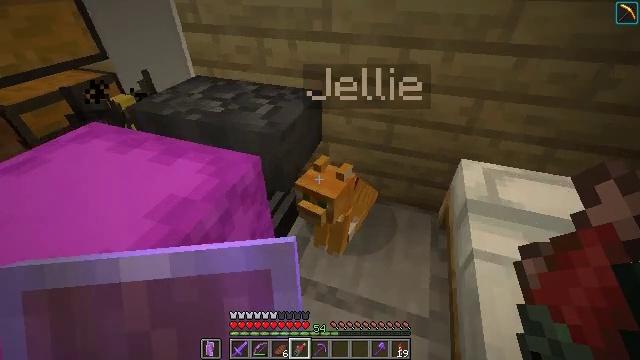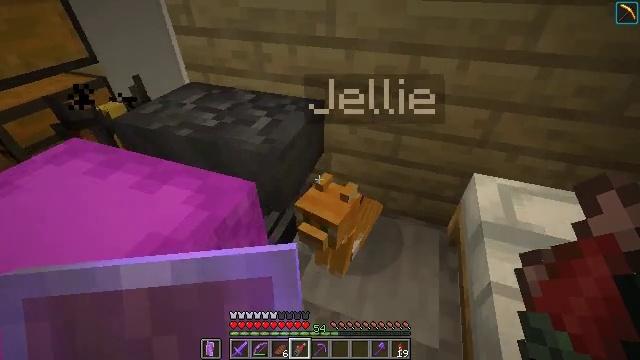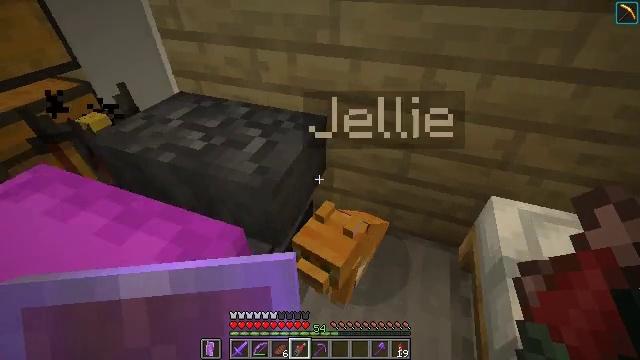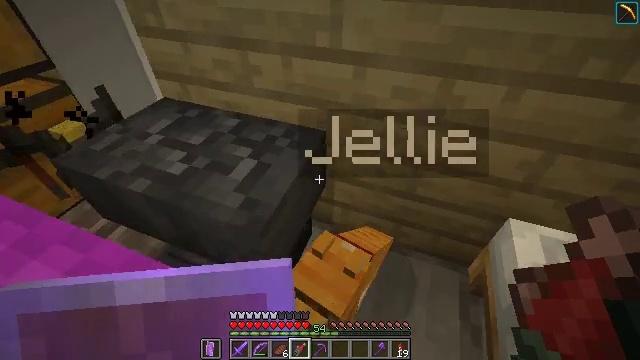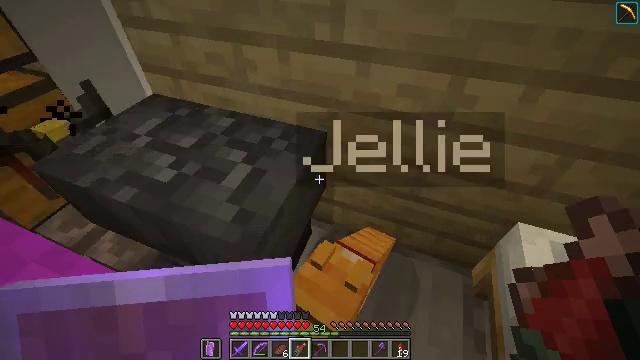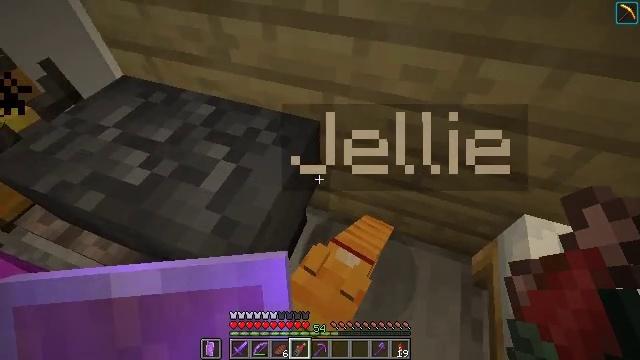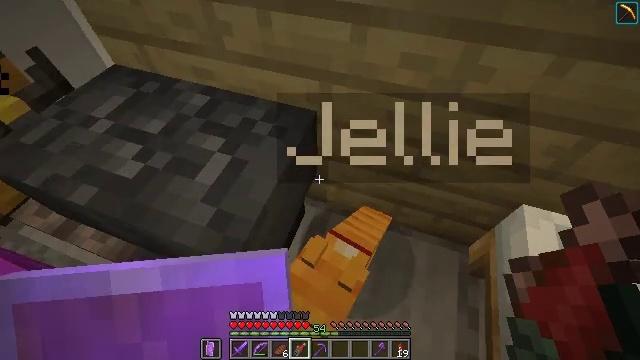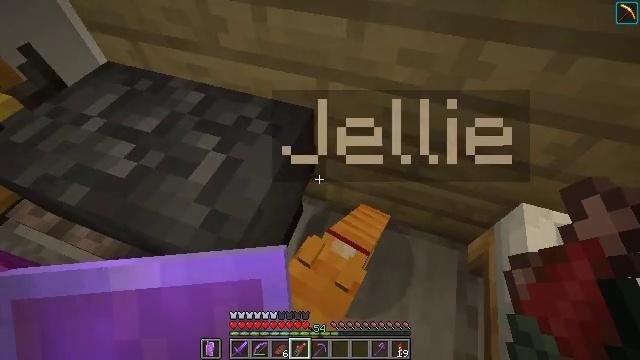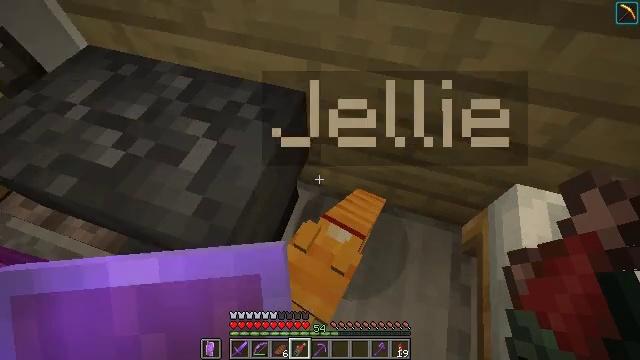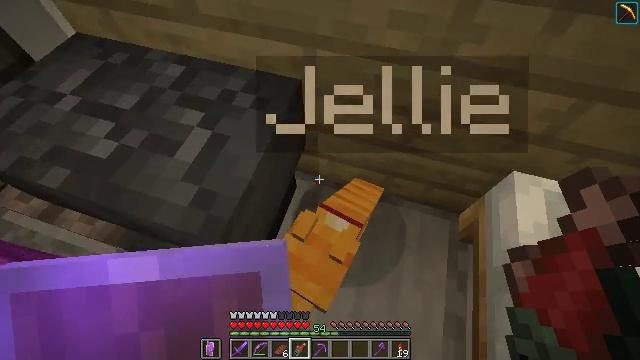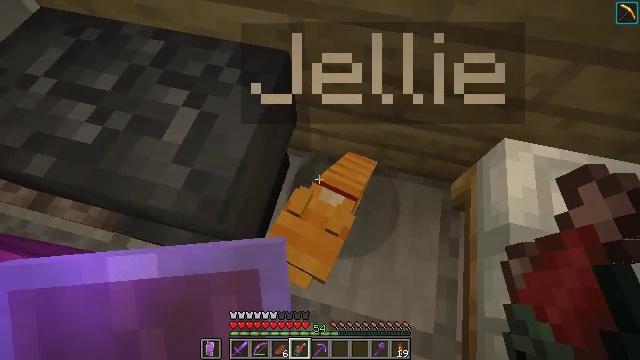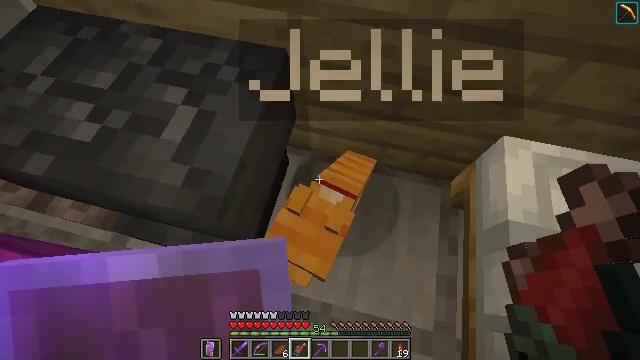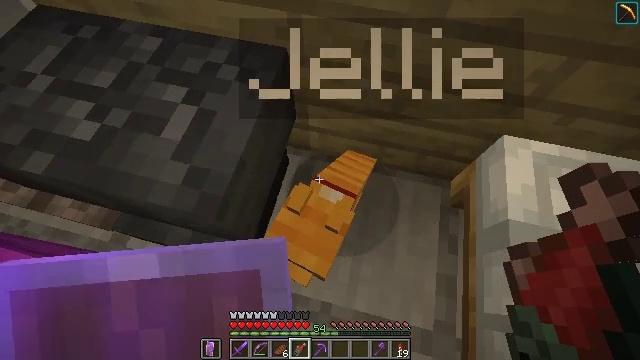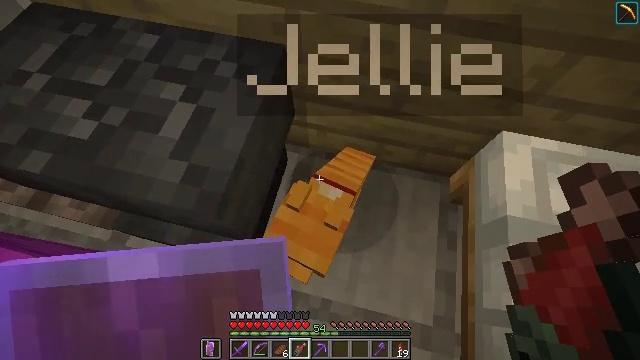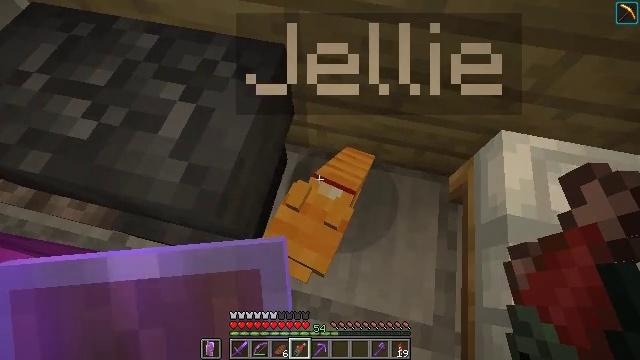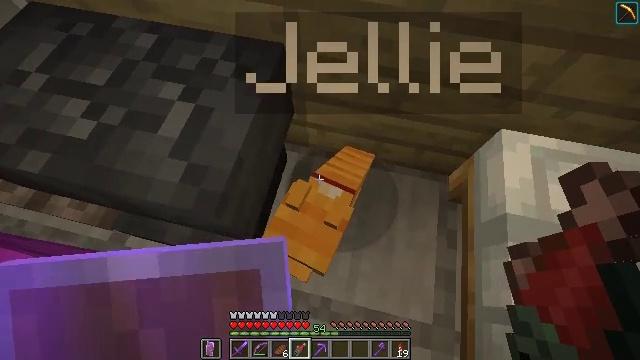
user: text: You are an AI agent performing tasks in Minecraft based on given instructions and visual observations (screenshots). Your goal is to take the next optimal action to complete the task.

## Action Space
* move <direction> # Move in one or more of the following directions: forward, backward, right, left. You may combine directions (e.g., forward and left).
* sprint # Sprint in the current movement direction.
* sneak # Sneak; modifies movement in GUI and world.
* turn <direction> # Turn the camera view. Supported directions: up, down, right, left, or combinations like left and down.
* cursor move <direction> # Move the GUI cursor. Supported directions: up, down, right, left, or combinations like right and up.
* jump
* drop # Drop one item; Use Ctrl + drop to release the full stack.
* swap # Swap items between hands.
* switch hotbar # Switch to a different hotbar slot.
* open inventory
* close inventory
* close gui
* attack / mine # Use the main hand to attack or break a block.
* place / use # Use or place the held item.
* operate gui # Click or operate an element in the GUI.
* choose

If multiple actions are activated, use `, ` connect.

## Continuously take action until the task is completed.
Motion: motion action
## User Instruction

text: Gather items from the brown shulker box by mining it.
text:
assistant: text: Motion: move forward
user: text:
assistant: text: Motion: move forward, turn down
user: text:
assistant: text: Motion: move forward, turn down
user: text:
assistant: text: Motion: turn down
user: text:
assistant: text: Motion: turn down
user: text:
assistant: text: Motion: turn down
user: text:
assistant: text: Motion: no_op
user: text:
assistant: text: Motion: turn right and down
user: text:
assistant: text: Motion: turn down
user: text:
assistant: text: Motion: turn right and down
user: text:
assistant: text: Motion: no_op
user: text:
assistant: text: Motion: no_op
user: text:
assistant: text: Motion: no_op
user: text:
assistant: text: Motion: no_op
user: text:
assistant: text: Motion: no_op
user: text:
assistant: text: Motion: no_op
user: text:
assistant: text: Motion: no_op
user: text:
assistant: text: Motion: use / place
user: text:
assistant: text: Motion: use / place
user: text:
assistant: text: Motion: use / place
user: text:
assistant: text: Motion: no_op
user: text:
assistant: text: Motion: no_op
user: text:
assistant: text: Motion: no_op
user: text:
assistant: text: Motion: no_op
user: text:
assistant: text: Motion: no_op
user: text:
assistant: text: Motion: no_op
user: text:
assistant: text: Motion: no_op
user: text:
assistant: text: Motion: move back
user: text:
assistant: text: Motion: move back
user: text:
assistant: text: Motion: move back